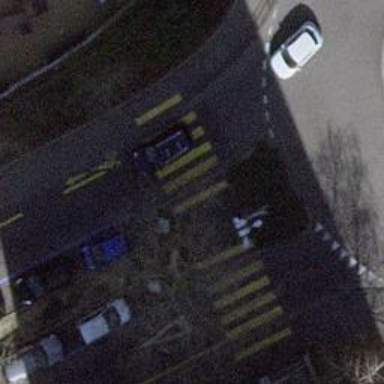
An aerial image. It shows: Marked road crossing.